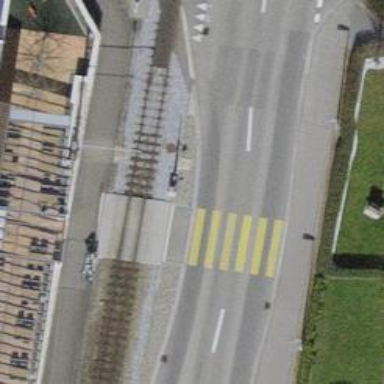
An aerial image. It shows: Uncontrolled zebra crossing with notable zebra markings.